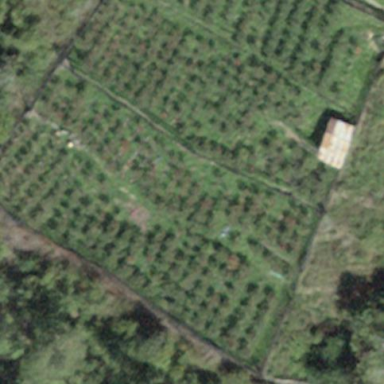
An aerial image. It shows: Orchard.